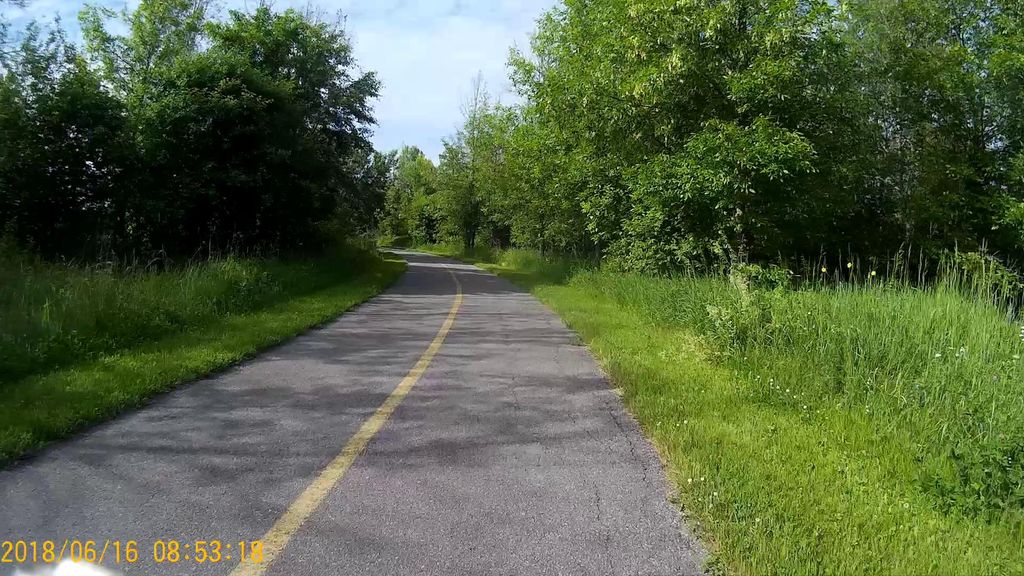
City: ottawa-gatineau